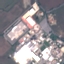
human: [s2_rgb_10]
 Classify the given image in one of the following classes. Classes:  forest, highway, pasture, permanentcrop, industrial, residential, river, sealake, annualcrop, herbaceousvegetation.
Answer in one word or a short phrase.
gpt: Industrial